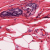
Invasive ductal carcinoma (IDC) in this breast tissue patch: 0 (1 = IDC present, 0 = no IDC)